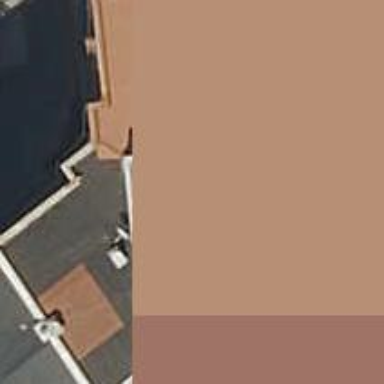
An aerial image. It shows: Residential building.